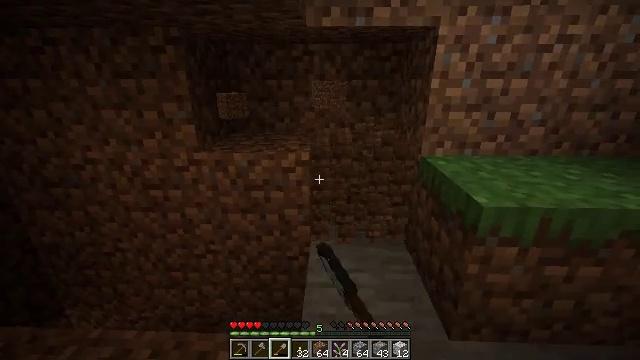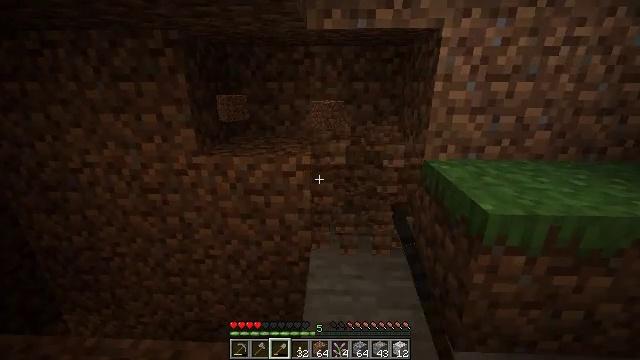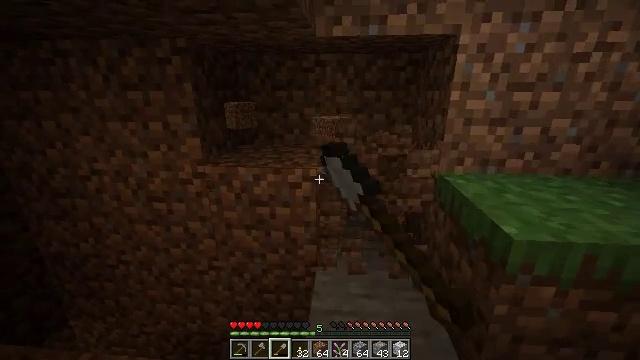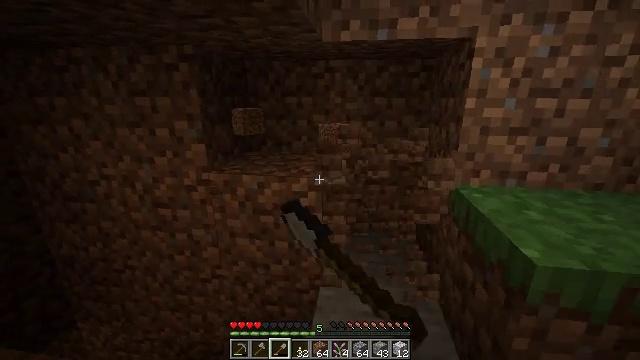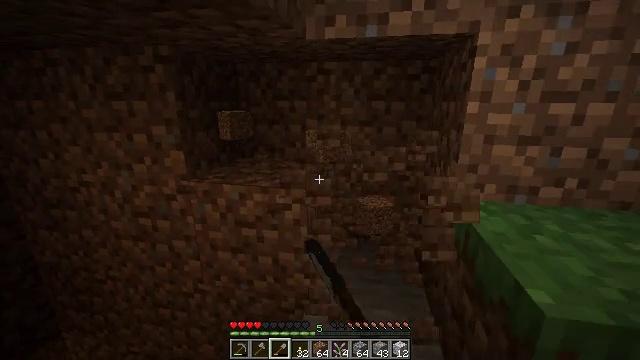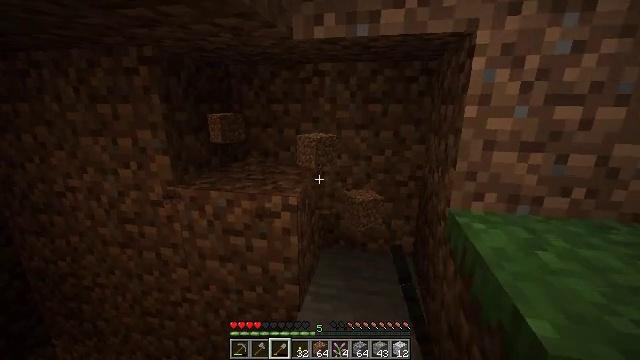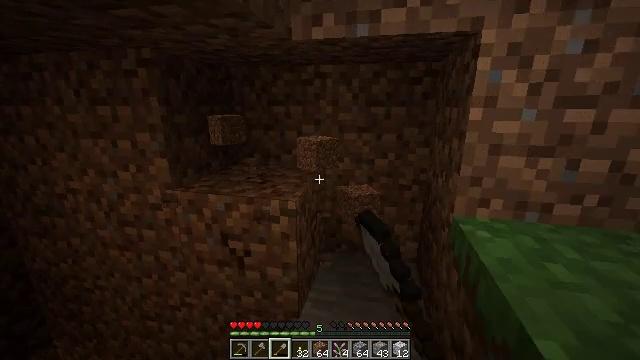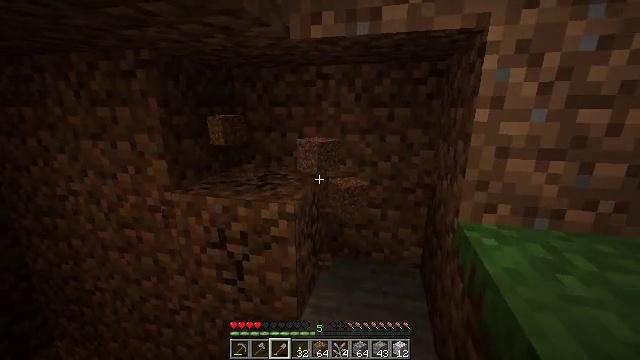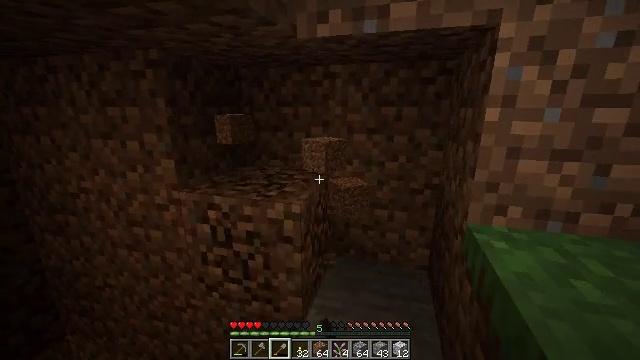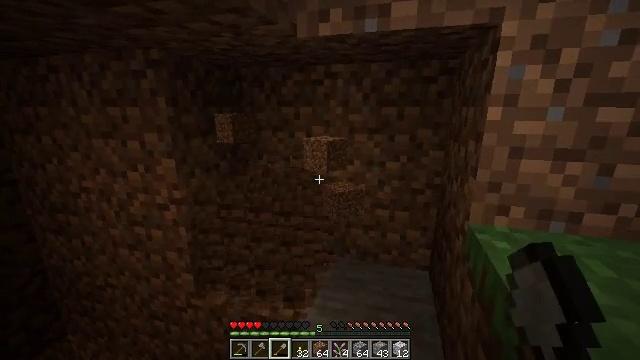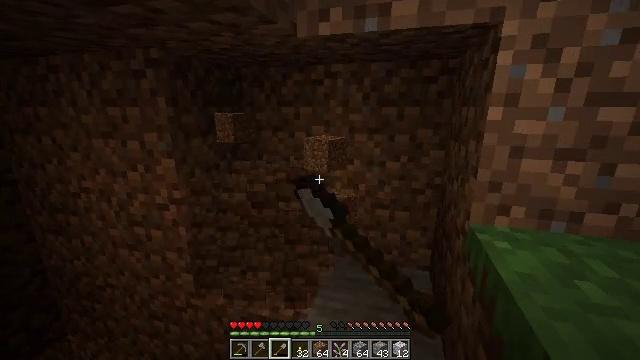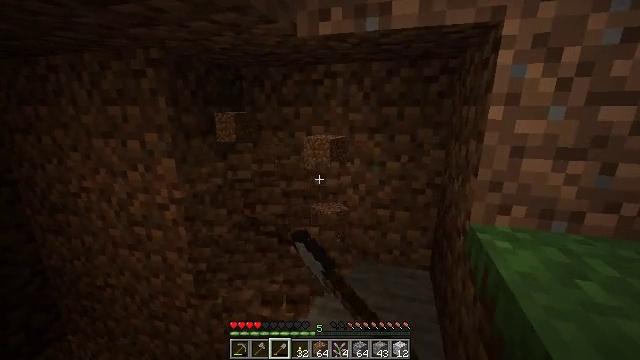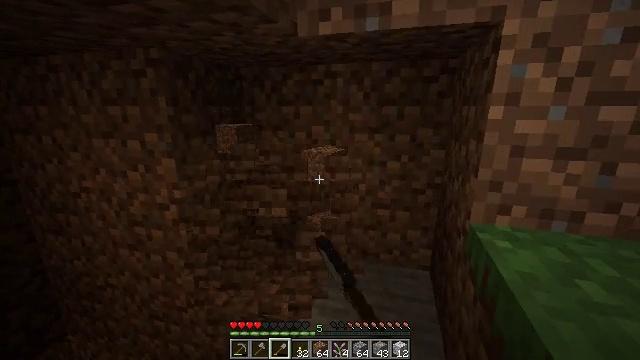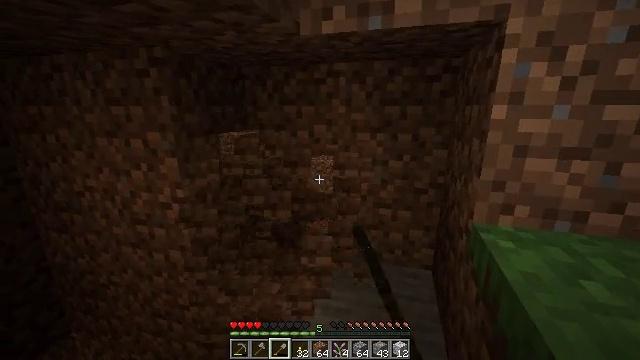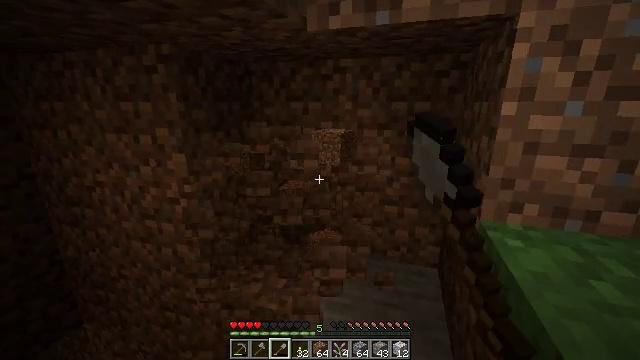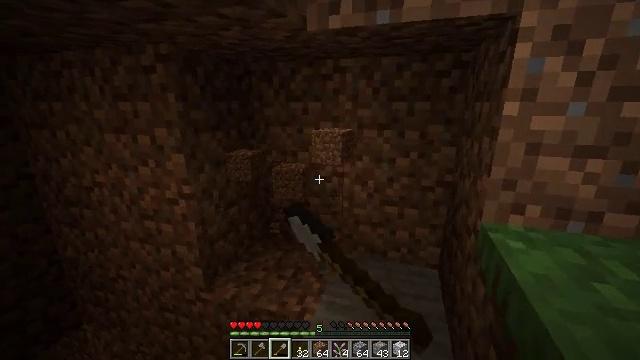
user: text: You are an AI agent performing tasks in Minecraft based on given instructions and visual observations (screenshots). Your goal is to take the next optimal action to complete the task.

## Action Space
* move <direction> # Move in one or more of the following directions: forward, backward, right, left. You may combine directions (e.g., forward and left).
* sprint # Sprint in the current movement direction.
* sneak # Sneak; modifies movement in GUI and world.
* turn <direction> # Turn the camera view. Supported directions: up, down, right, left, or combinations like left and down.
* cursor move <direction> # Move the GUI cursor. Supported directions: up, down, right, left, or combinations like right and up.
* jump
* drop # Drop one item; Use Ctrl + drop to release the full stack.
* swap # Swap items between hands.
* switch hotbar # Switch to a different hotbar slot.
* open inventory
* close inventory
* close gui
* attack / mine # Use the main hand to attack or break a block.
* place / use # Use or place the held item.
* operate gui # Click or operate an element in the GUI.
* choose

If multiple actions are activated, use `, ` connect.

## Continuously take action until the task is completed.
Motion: motion action
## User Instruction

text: Break the dirt block.
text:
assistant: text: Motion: move forward, attack / mine
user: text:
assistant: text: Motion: move forward and move right, turn left and up, attack / mine
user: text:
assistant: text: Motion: move forward and move right, turn left and up, attack / mine
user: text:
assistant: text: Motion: move forward and move right, turn left, attack / mine
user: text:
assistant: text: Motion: attack / mine
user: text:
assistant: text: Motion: turn left, attack / mine
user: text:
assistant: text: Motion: turn left, attack / mine
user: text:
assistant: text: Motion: turn left, attack / mine
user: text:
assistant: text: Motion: attack / mine
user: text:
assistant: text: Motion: attack / mine
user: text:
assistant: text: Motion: attack / mine
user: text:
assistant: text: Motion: attack / mine
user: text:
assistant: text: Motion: attack / mine
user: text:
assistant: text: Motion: turn left, attack / mine
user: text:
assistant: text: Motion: move forward, attack / mine
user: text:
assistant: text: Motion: move forward, attack / mine
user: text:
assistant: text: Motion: move forward, turn right and up, attack / mine
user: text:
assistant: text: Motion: move forward, turn right and up, attack / mine
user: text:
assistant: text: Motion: move forward, turn right, attack / mine
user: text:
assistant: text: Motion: turn right, attack / mine
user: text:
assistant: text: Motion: attack / mine
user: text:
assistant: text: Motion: attack / mine
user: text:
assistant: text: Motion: attack / mine
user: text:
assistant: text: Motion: attack / mine
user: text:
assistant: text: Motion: attack / mine
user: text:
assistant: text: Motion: turn left and down, attack / mine
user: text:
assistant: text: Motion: turn left and down, attack / mine
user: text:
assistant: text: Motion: turn left and down, attack / mine
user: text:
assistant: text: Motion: attack / mine
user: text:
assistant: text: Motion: attack / mine